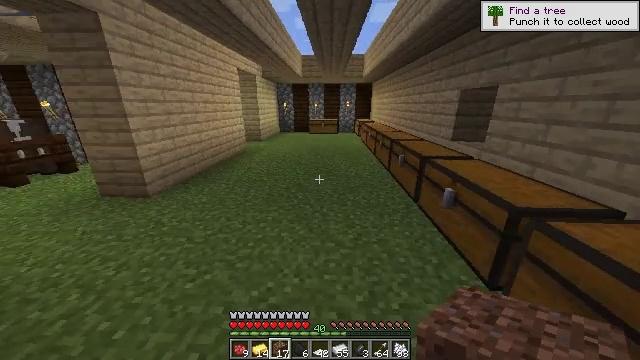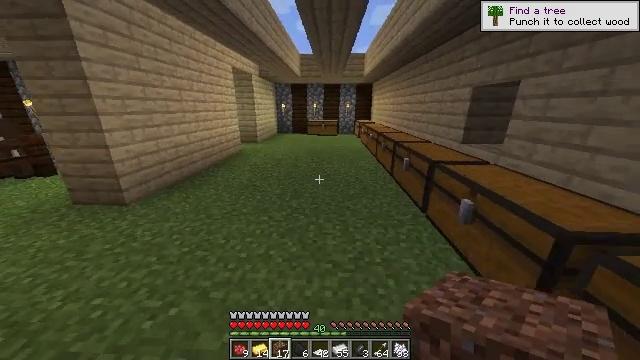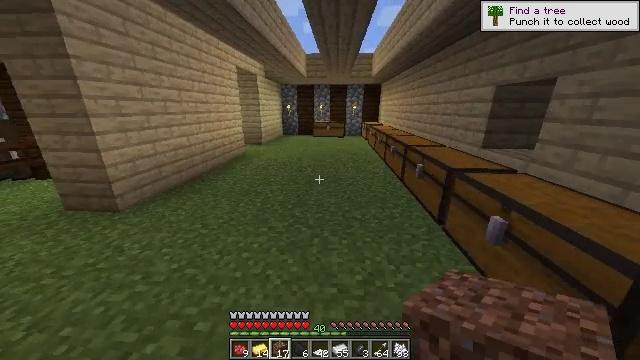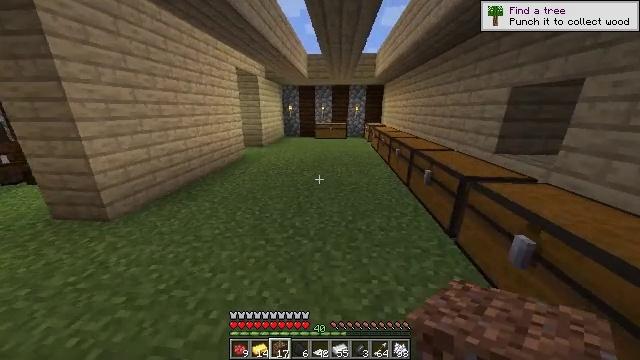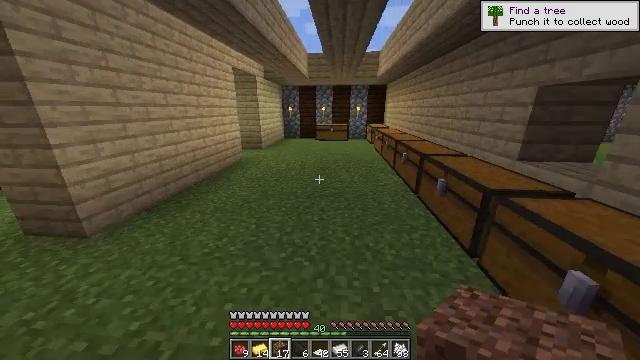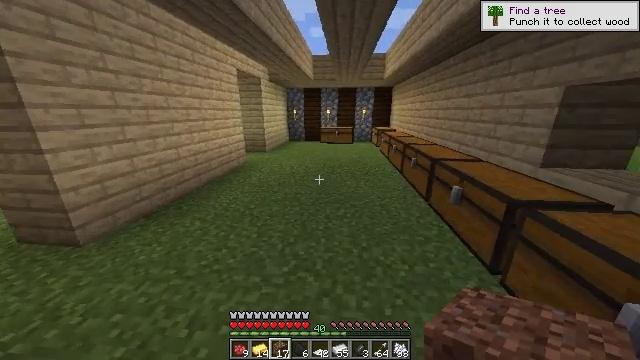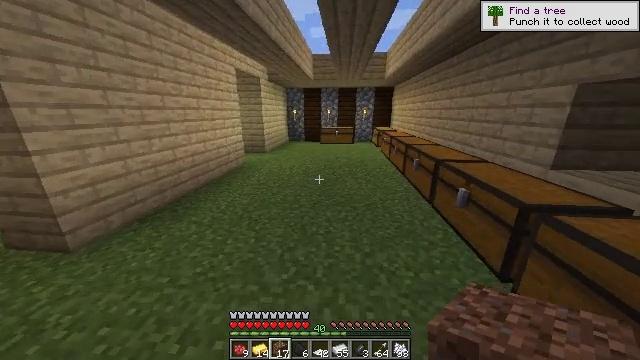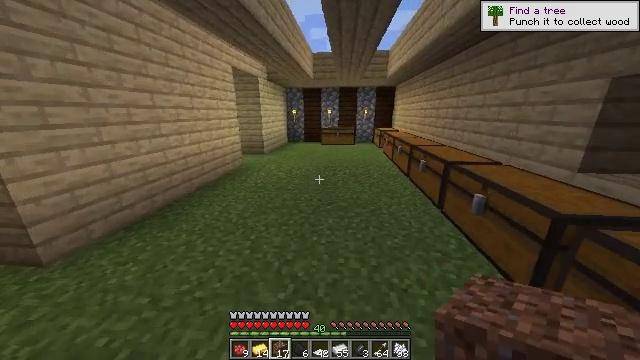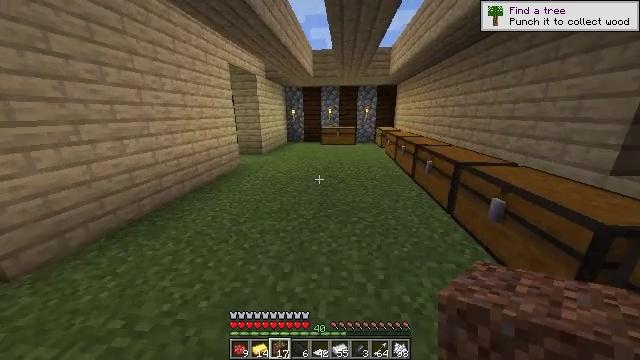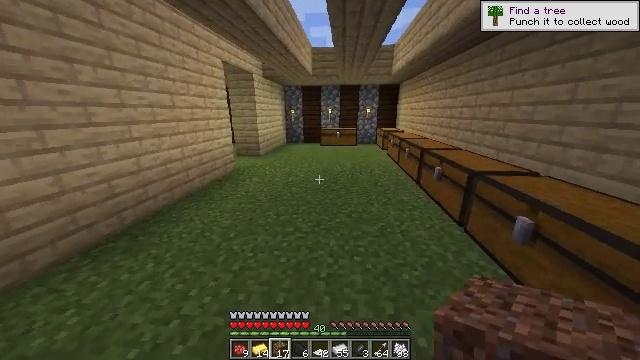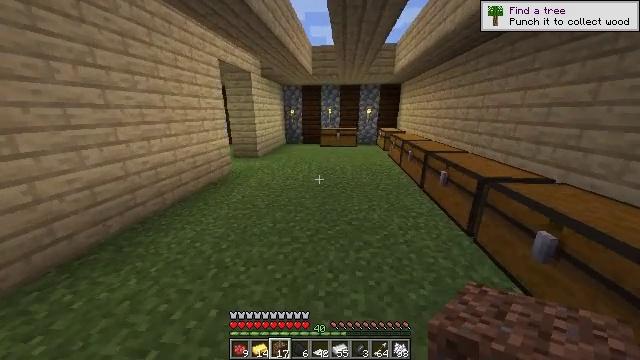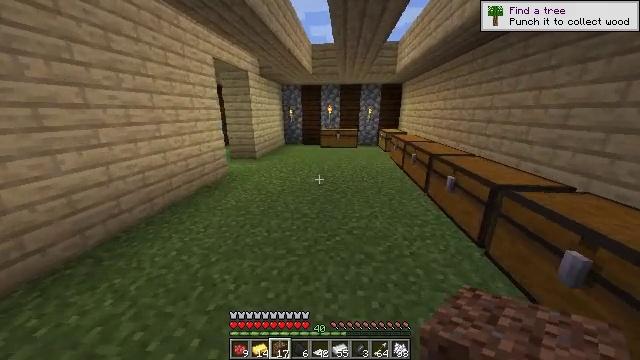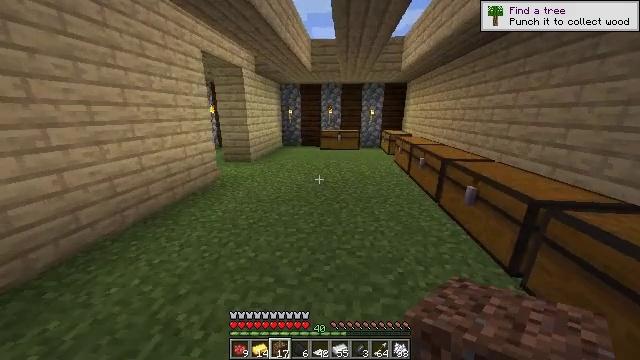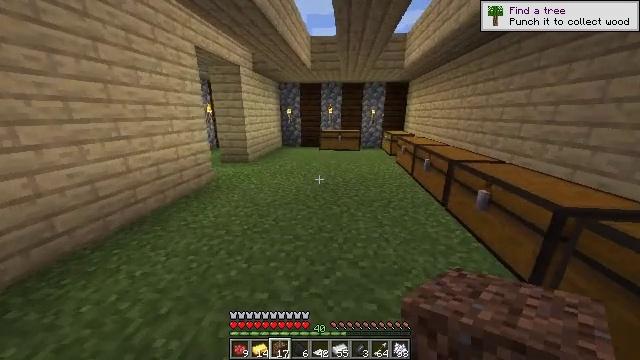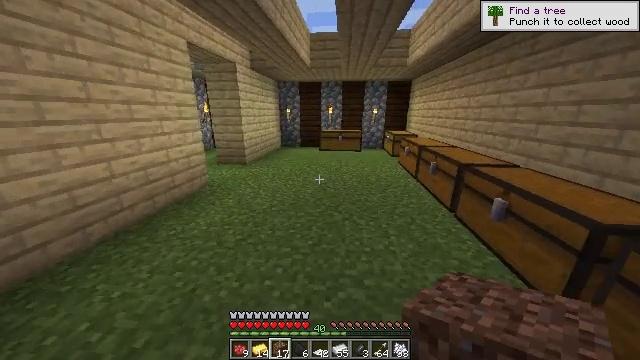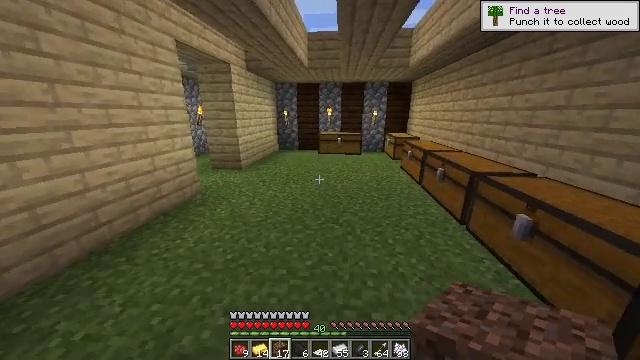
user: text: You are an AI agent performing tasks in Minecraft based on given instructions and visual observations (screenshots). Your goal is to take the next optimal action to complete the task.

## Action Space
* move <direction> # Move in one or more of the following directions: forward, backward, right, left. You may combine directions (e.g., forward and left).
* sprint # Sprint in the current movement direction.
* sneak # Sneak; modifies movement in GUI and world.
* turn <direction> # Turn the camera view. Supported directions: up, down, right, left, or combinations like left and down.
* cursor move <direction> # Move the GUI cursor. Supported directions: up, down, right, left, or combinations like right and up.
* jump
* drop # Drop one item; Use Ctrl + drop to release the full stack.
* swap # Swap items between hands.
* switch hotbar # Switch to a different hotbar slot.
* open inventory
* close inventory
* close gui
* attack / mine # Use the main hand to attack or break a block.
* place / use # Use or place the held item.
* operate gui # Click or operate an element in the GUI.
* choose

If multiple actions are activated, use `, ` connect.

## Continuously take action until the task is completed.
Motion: motion action
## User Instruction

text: Transform gold ingots into a gold block at the crafting table.
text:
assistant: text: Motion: move forward, sprint
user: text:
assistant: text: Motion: move forward, sprint, turn left
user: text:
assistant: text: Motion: move forward, sprint
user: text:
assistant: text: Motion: move forward, sprint
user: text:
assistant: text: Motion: move forward, sprint, turn left
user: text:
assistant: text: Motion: move forward, sprint
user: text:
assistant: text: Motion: move forward, sprint
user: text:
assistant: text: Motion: move forward, sprint
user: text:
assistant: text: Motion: move forward, sprint
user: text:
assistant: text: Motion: move forward, sprint
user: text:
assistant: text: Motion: move forward, sprint
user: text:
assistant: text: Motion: move forward, sprint
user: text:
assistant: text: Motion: move forward, sprint
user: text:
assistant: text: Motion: move forward, sprint
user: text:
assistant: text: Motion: move forward, sprint
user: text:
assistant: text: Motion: move forward, sprint
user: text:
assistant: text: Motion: move forward, sprint
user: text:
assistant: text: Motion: move forward, sprint
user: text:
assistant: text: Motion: move forward, sprint
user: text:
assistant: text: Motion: move forward, sprint
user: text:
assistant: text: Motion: move forward, sprint
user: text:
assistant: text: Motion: move forward, sprint, turn right
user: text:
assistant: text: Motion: move forward, sprint, turn right
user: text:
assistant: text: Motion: move forward, sprint
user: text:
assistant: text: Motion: move forward, sprint
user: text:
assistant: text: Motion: move forward
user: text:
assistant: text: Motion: move forward
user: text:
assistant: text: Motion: move forward
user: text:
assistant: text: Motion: move forward
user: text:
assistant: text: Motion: move forward